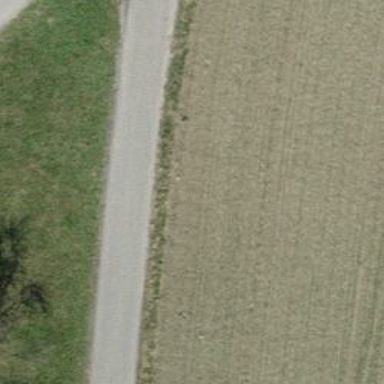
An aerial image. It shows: Unclassified road with asphalt surface.